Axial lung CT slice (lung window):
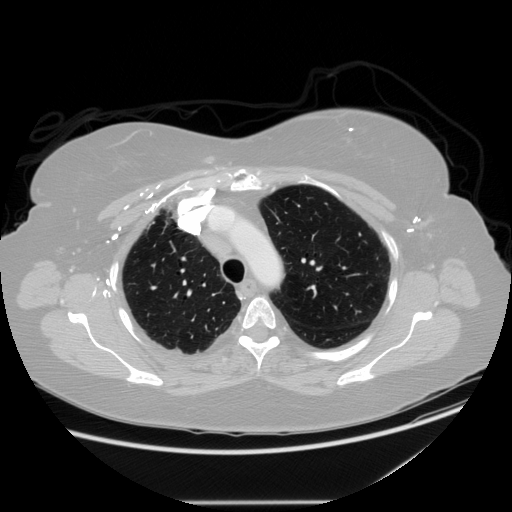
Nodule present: no